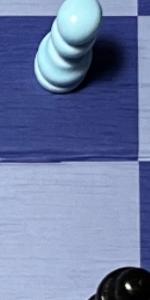
Label: Empty